Aerial crown-view tile of a tropical tree (Barro Colorado Island, Panama), acquired 20240716:
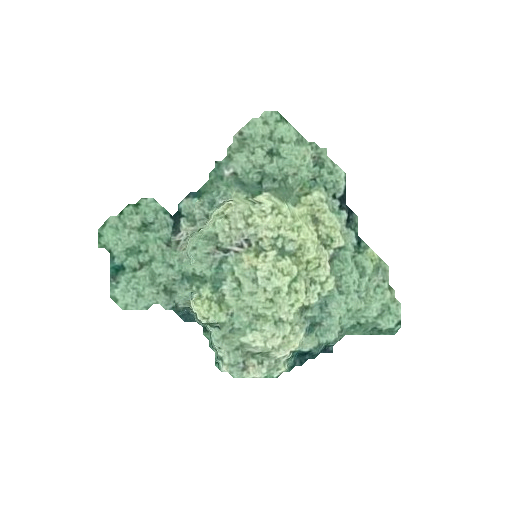
Species: Aspidosperma desmanthum
GBIF accepted scientific name: Aspidosperma desmanthum
Crown area: 72.334 m²